Field crop: maize
Growth stage: 2
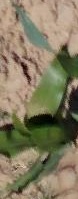
Species: maize